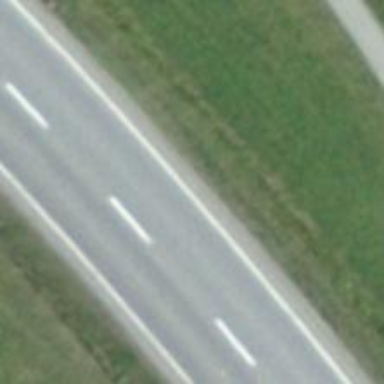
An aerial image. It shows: Primary road with asphalt surface and no sidewalks.